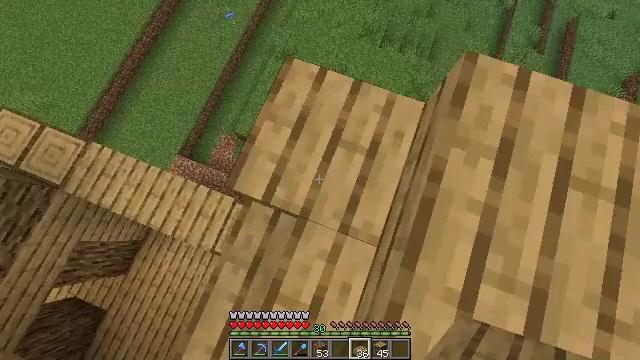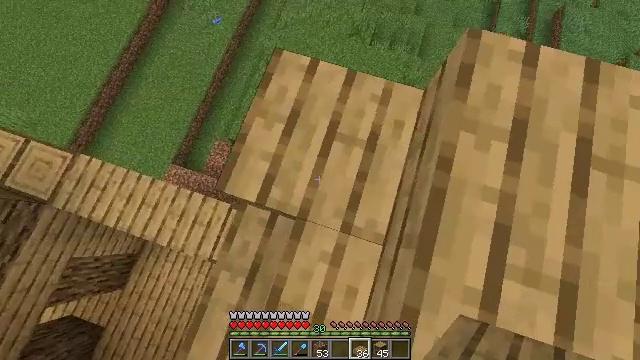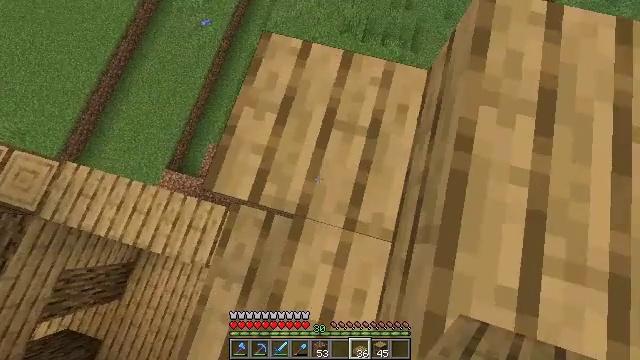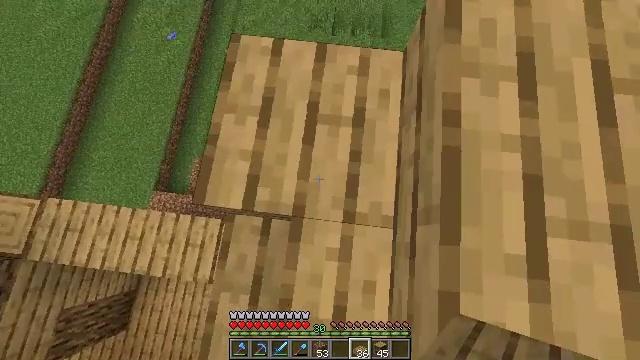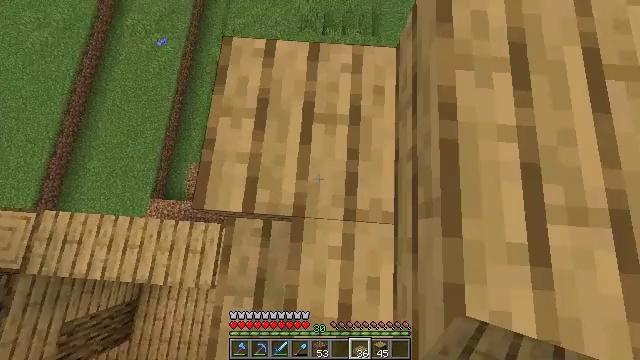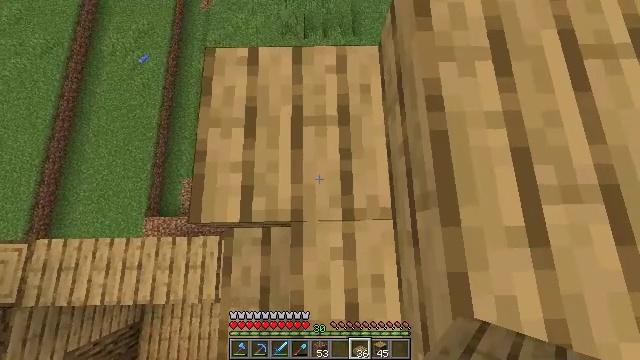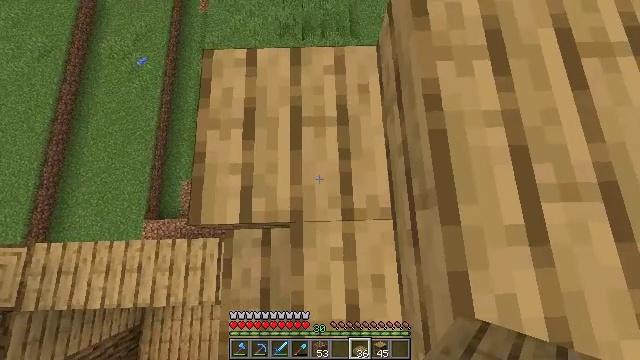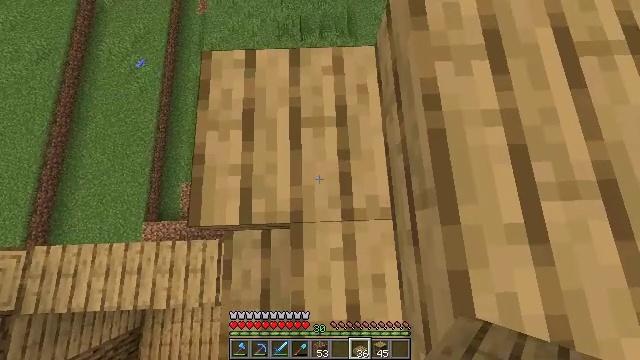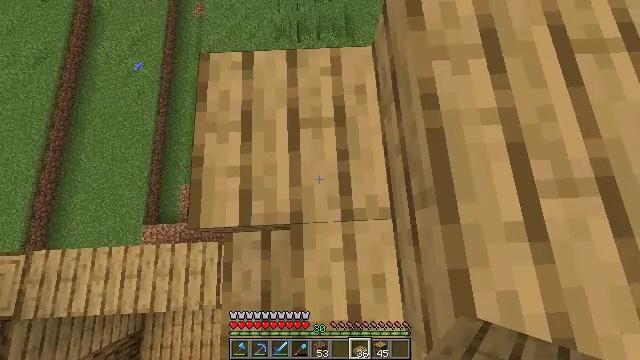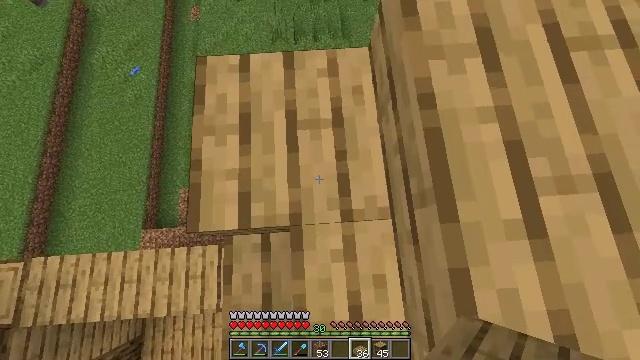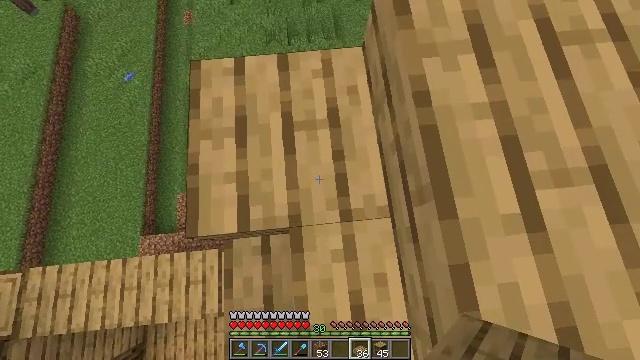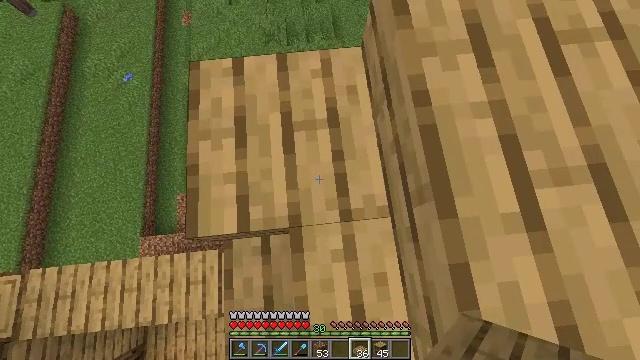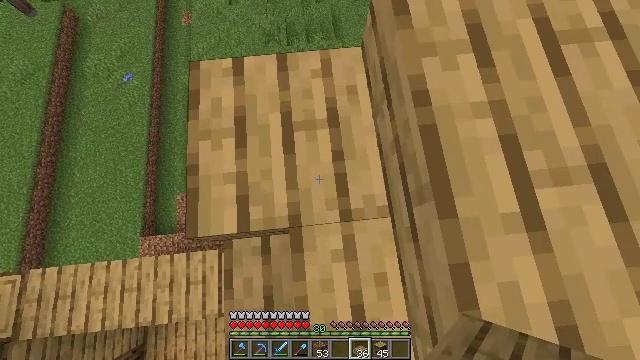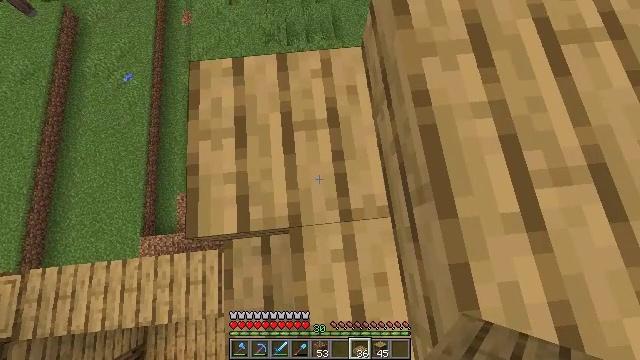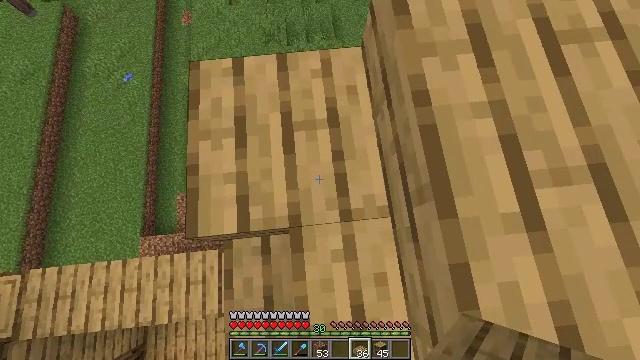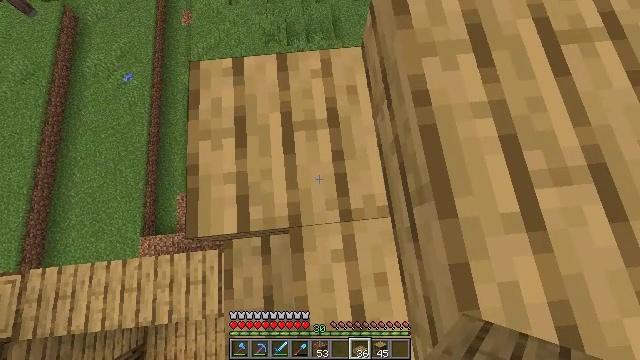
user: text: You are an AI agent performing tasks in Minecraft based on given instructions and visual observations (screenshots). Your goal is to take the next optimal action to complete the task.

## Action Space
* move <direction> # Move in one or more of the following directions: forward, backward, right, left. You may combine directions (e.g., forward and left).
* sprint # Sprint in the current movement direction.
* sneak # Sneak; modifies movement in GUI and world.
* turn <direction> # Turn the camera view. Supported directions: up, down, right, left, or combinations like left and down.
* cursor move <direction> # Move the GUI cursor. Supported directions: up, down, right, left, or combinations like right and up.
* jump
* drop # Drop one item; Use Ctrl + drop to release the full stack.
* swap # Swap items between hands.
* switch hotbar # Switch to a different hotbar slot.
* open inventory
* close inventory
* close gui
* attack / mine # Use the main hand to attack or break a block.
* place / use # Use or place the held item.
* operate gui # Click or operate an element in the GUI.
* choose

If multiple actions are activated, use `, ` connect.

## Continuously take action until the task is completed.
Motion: motion action
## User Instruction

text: Collect oak stairs from a structure.
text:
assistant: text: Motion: sneak, turn right
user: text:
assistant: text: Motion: sneak, turn right
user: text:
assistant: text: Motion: sneak, turn right
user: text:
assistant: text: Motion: sneak, turn right
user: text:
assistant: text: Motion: sneak, turn right
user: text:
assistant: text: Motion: sneak
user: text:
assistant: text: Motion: sneak
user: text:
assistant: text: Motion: sneak
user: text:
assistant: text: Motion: sneak, turn right
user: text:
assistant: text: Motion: sneak, turn right
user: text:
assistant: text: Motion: sneak
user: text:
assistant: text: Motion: sneak
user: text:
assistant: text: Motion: sneak
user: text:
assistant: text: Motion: sneak
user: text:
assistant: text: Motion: sneak
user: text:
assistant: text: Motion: sneak
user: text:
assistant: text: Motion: sneak
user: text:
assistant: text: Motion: sneak
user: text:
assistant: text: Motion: sneak
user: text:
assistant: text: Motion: sneak
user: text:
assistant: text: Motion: sneak
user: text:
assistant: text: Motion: sneak
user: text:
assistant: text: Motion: sneak
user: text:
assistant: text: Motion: sneak
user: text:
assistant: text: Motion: sneak
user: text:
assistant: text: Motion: sneak
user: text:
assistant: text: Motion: sneak
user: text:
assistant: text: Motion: sneak
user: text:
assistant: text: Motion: sneak
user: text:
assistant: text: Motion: sneak